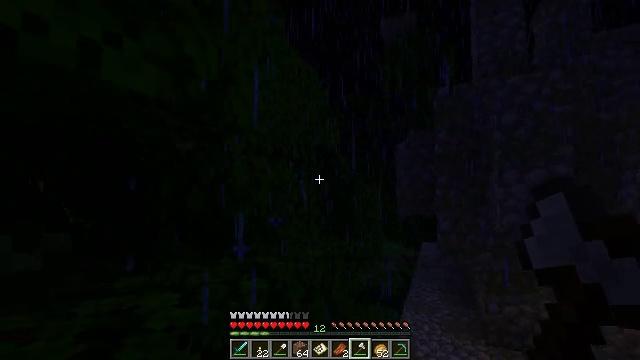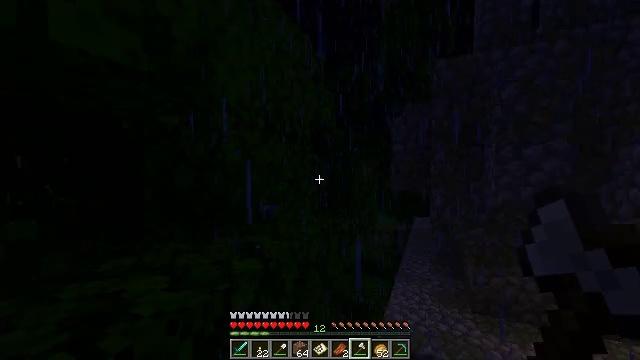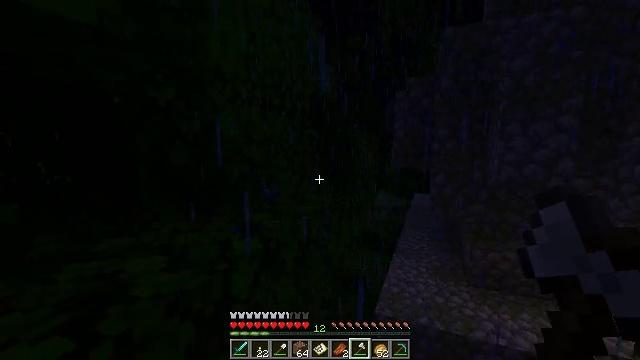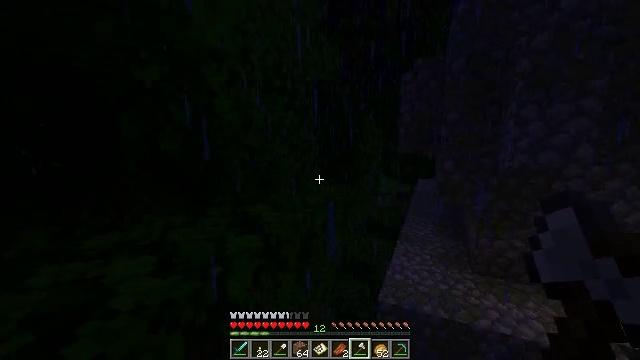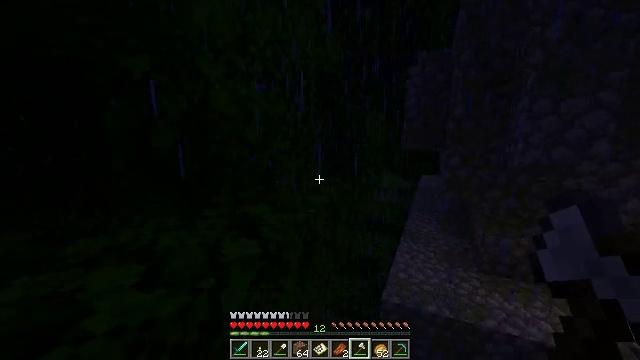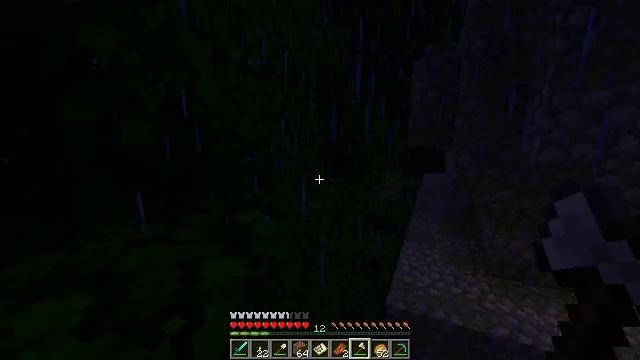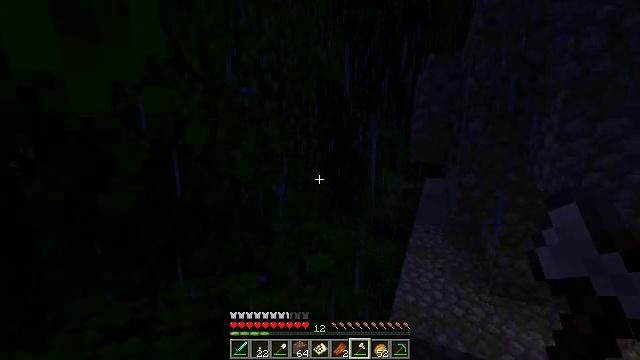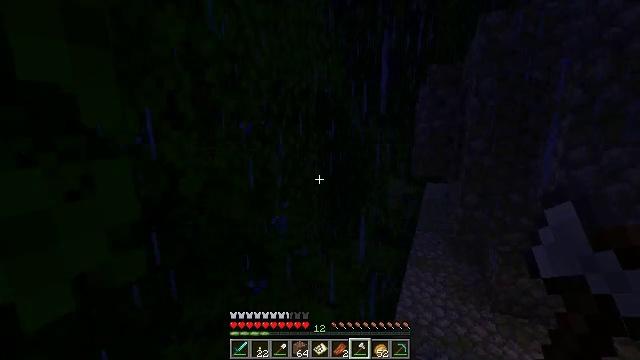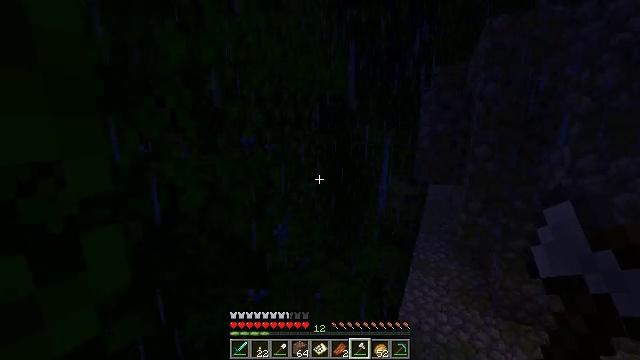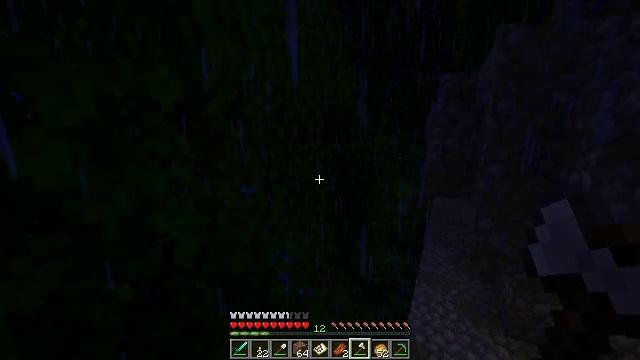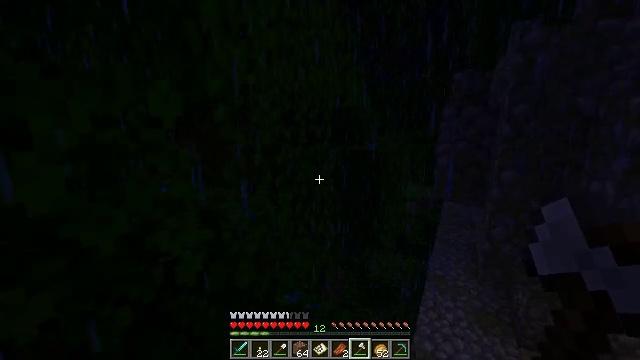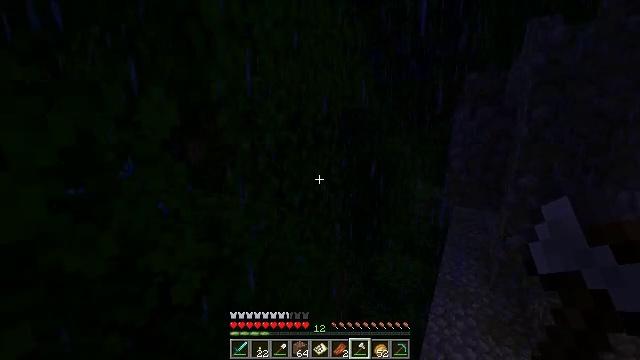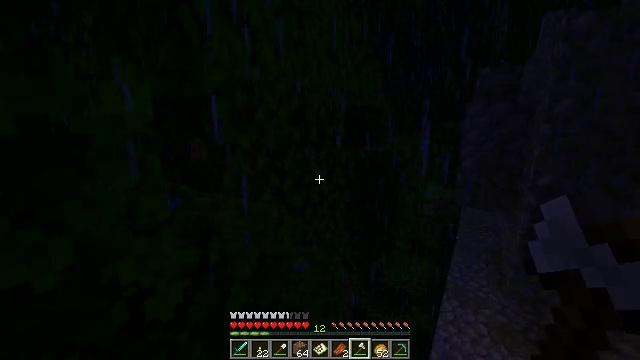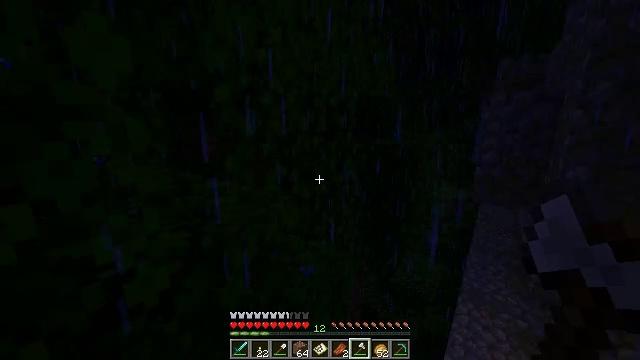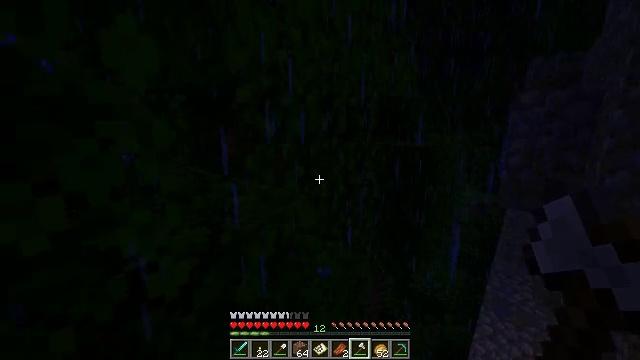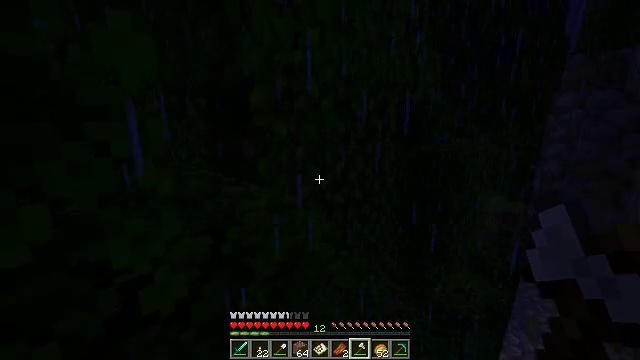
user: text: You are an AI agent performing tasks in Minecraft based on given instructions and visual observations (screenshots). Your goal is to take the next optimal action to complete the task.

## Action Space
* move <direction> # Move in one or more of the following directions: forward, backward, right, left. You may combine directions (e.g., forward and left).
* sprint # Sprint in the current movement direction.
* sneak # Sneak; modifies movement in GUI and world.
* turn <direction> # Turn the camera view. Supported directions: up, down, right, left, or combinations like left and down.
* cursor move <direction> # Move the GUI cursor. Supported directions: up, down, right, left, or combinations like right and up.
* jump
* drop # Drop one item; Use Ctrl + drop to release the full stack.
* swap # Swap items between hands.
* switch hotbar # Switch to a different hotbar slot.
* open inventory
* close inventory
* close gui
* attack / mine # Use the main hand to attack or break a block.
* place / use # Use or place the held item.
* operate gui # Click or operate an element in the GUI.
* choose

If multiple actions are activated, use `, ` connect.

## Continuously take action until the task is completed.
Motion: motion action
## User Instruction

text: Mine the jungle leaves to get saplings or sticks.
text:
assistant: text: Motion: move forward, turn right and down
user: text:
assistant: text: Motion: move forward, turn down
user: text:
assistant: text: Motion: move forward, turn down
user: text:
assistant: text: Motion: move forward, turn down
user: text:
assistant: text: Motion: move forward
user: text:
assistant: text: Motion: move forward, jump
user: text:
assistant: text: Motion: move forward, jump
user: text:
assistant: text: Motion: move forward, jump
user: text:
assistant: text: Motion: move forward, turn left, jump
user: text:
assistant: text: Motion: move forward, turn left, jump
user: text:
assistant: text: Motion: move forward and move left, turn left, jump
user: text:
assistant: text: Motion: move forward and move left, turn left, jump
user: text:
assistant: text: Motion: move forward and move left, turn left, jump
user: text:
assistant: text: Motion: move forward and move left, turn left
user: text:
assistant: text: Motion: move forward and move left, turn left
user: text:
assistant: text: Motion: move forward and move left, turn left
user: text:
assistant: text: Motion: move forward and move left
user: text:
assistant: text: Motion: move forward and move left
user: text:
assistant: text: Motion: move forward and move left
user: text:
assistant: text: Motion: move forward and move left
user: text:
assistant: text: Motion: move forward and move left
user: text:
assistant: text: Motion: move forward
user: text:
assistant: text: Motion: move forward
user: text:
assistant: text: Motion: no_op
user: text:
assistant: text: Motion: no_op
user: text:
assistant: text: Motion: no_op
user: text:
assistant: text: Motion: no_op
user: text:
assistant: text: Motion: move forward
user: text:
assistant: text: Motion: move forward
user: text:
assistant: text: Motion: move forward, jump